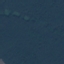
Land use / land cover class: Forest